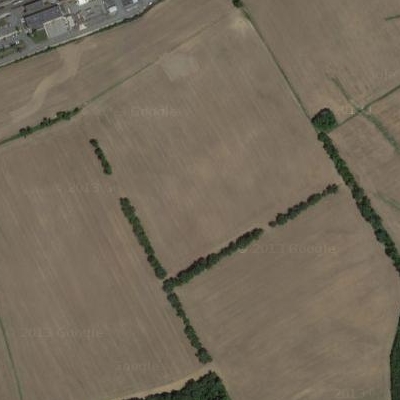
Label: Field